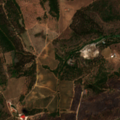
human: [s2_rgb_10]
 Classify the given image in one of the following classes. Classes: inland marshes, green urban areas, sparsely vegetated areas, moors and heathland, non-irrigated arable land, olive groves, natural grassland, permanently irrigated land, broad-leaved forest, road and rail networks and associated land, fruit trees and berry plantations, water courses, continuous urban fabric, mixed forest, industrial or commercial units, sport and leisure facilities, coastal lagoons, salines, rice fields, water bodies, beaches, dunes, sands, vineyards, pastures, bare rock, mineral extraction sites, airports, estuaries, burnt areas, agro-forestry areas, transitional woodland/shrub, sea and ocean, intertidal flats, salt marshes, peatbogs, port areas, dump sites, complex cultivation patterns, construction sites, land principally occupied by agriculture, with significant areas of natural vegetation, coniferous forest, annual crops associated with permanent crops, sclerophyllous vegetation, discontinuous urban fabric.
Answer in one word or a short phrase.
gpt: olive groves, broad-leaved forest, transitional woodland/shrub, burnt areas